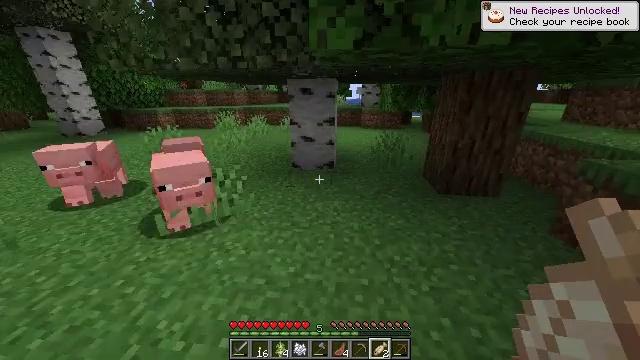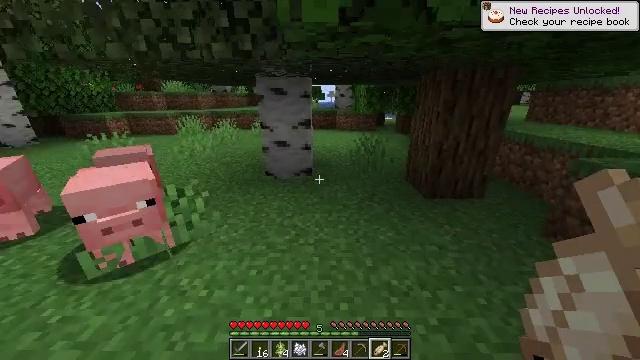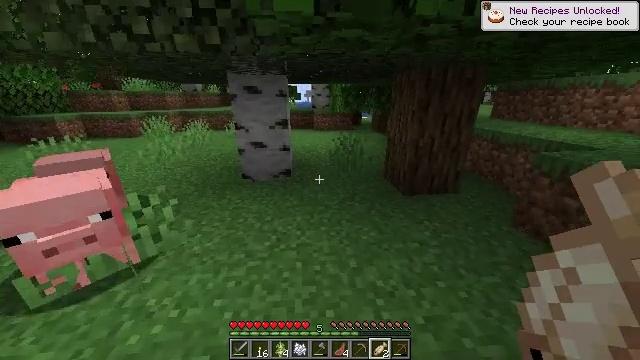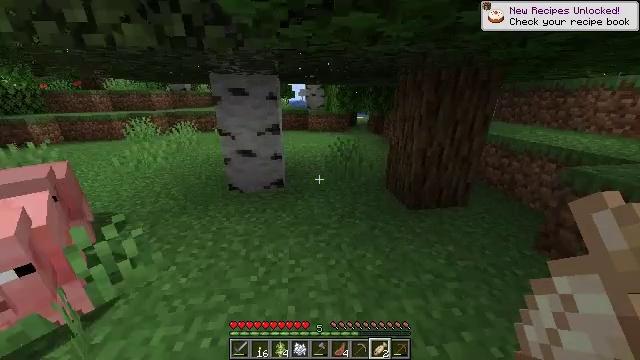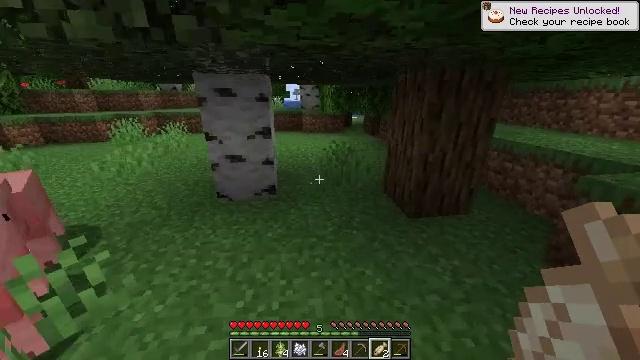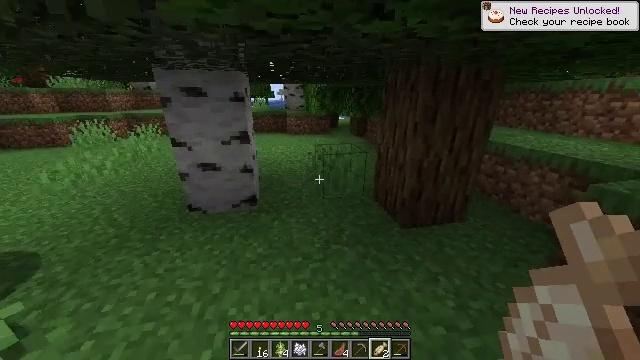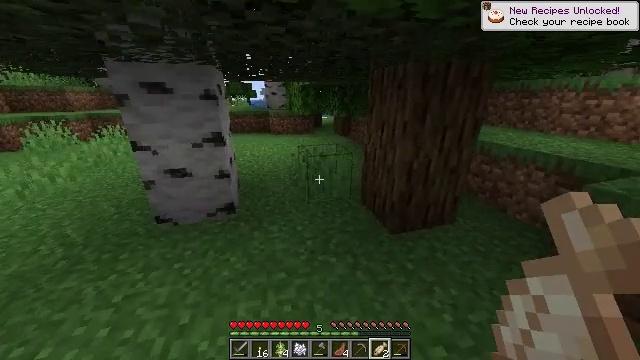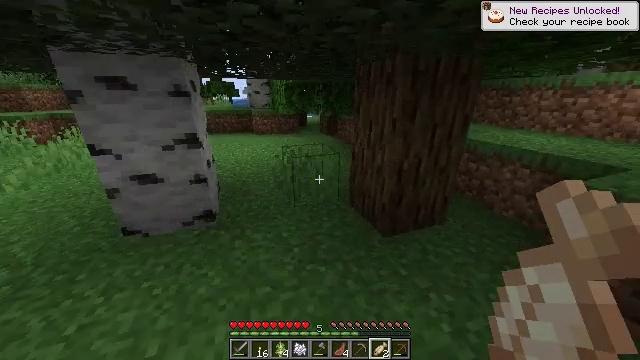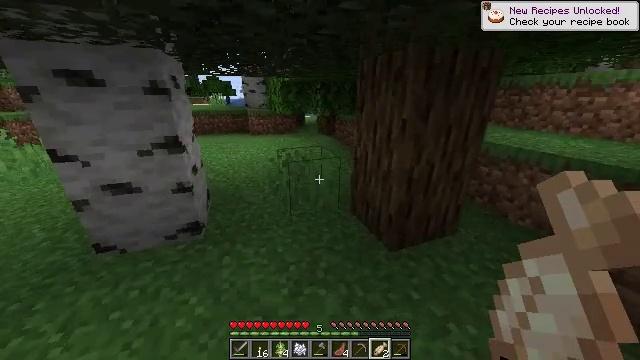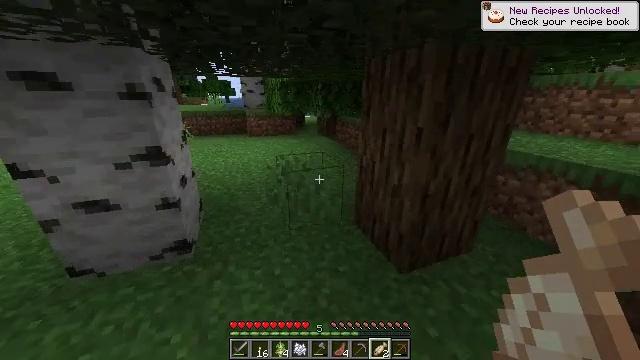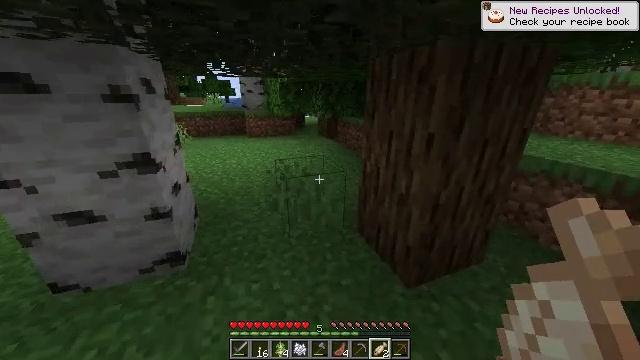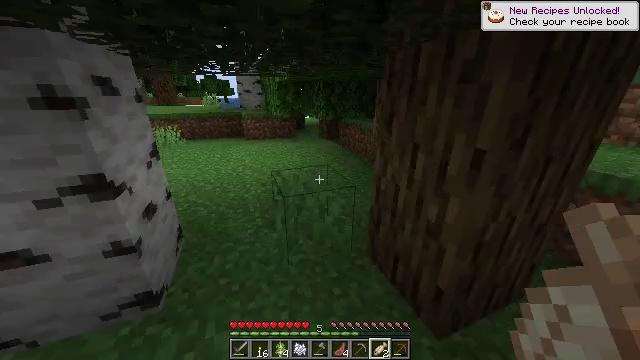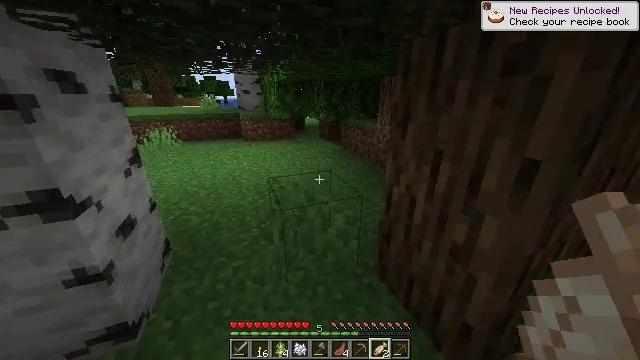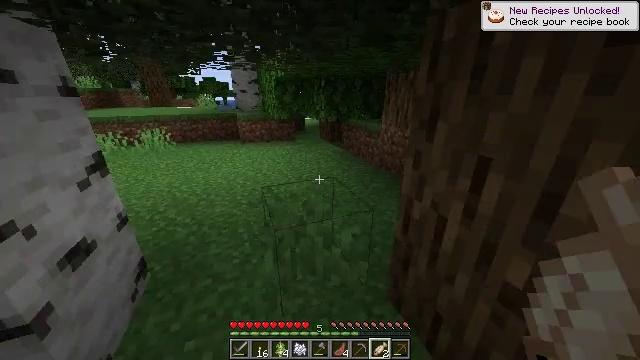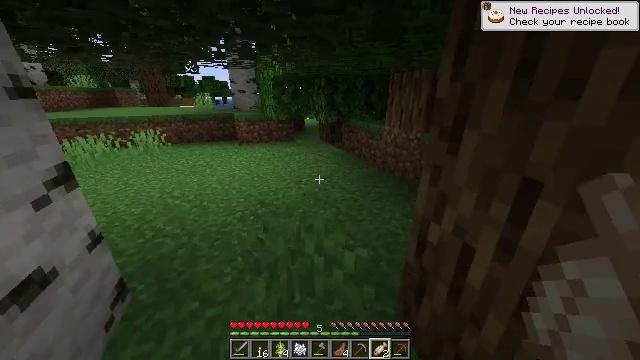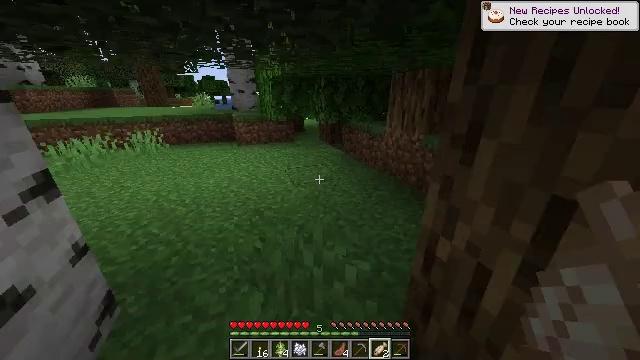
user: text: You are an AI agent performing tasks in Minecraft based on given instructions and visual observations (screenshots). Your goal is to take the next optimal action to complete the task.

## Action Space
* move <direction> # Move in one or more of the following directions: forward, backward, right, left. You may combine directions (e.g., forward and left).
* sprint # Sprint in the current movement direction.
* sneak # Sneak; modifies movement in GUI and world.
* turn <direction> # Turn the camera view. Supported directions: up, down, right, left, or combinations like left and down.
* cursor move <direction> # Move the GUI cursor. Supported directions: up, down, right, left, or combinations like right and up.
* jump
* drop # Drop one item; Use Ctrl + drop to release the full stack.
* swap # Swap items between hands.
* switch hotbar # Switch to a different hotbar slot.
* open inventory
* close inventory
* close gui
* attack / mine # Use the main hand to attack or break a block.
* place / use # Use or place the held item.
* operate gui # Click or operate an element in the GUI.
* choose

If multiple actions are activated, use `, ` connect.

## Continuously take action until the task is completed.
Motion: motion action
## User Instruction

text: Cook cod with the furnace.
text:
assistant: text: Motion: move forward, turn right
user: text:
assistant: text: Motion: move forward, turn right
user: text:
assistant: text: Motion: move forward, turn right
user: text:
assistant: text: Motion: move forward, turn right
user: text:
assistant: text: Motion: move forward, turn right
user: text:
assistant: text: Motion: move forward, turn right
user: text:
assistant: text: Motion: move forward, turn right
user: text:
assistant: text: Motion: move forward
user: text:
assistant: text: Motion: move forward
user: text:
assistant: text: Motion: move forward
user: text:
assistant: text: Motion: move forward
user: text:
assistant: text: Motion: move forward
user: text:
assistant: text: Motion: move forward
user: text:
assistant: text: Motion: move forward
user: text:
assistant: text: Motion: move forward
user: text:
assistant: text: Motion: move forward
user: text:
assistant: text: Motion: move forward
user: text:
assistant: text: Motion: move forward, turn left
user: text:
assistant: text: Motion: move forward, turn left
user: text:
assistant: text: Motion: move forward, turn left
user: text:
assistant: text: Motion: move forward, turn left
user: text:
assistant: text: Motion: move forward, turn left
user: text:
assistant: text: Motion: move forward, turn left
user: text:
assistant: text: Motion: move forward and move left
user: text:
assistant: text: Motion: move forward and move left
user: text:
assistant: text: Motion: move forward and move left
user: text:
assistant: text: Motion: move forward and move left
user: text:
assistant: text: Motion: move forward and move left
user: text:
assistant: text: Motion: move forward and move left
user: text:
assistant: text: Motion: move forward and move left